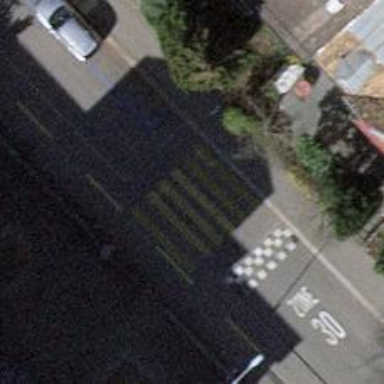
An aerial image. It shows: Uncontrolled crossing with zebra marking. There is traffic calming table in the vicinity.